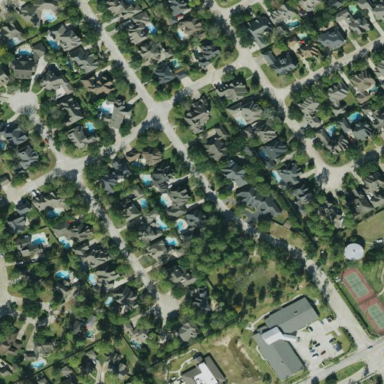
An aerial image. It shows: Residential neighbourhood.